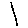
Label: line